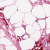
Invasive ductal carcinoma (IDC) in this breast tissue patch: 0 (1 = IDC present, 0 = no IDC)